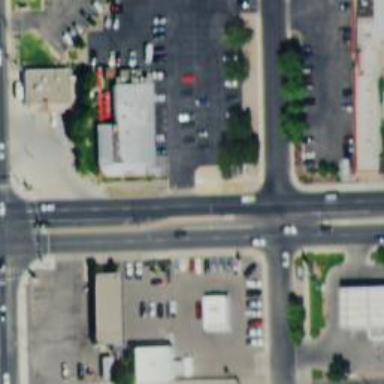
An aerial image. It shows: Asphalt road with grade1 quality. It is primary highway with separate sidewalks.